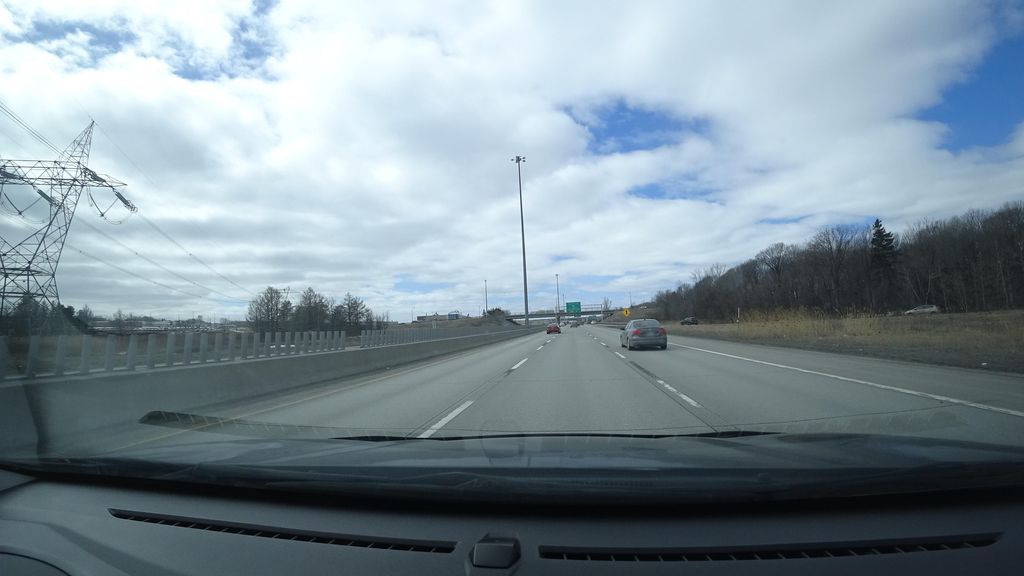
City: quebec_city